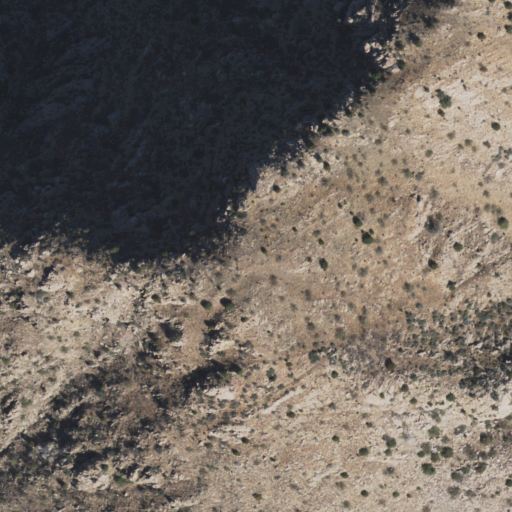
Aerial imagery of mountain in Arizona named Stowe Knoll containing shrub and grassland